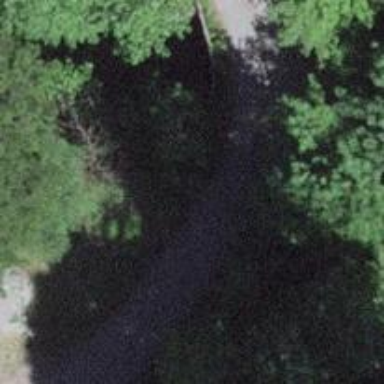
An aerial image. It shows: Gravel track with grade 4 classification.